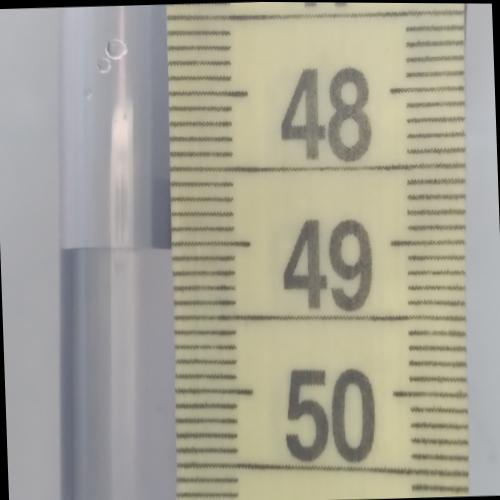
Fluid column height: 49.0 cm